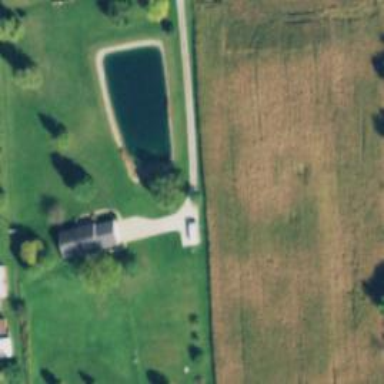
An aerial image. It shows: Driveway.